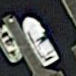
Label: civil